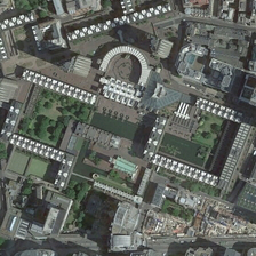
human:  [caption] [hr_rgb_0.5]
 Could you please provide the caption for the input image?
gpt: A school was built in this area.

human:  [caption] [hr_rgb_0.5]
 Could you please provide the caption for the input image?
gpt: Schools in this area

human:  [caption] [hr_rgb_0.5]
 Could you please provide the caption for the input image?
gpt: A well-built school was built in this area.

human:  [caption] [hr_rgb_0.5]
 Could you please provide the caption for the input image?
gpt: A well built school has been built in this area.

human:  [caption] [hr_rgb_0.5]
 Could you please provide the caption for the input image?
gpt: A WELL-constructed school was built in this area.